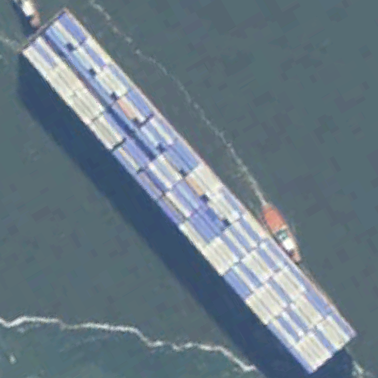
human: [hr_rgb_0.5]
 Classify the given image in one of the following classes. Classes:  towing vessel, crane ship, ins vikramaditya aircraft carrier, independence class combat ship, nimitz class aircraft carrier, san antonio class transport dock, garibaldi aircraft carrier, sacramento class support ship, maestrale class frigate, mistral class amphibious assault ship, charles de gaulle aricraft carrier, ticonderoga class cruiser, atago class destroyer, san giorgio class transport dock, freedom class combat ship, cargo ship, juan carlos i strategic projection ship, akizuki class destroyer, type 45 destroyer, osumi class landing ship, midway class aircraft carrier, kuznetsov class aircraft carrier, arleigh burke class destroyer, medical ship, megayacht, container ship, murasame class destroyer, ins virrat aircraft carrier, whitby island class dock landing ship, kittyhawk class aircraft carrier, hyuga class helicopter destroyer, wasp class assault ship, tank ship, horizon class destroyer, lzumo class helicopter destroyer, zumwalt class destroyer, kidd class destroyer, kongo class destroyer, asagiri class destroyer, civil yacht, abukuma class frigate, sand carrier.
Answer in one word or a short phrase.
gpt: Container ship